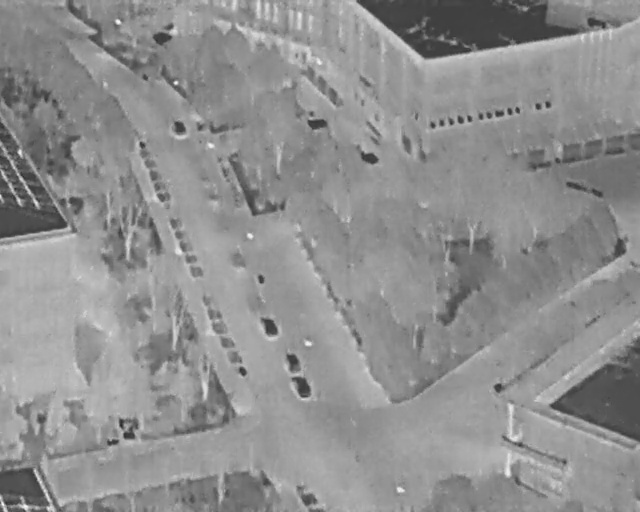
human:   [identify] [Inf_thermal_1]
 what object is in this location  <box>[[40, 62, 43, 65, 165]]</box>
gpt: <ref>1 small car at the center</ref>